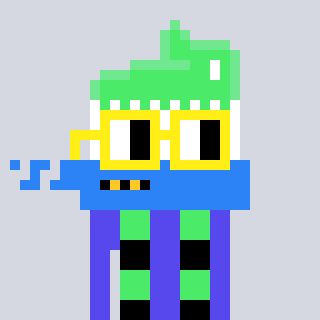
a pixel art character with square yellow glasses, a toothbrush-shaped head and a computerblue-colored body on a cool background